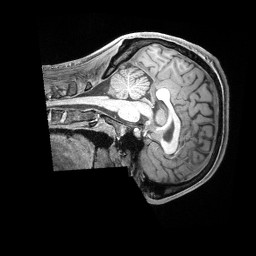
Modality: T1w
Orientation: sagittal
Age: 23
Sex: male
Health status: healthy
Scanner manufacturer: siemens
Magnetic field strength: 3 T
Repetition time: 2.4 s
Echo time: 0.00228 s